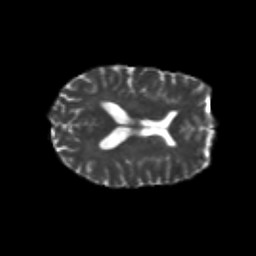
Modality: T2w
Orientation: axial
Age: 35
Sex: male
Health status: healthy
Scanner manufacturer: siemens
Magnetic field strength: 3 T
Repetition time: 10.8 s
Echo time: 0.082 s